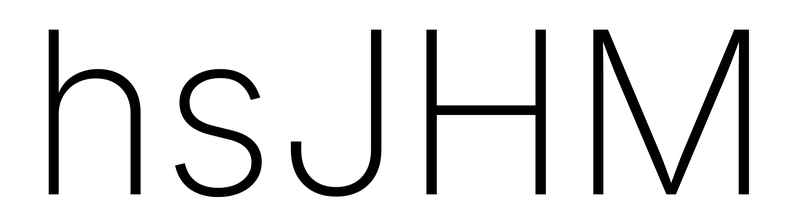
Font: Inter_ExtraLight